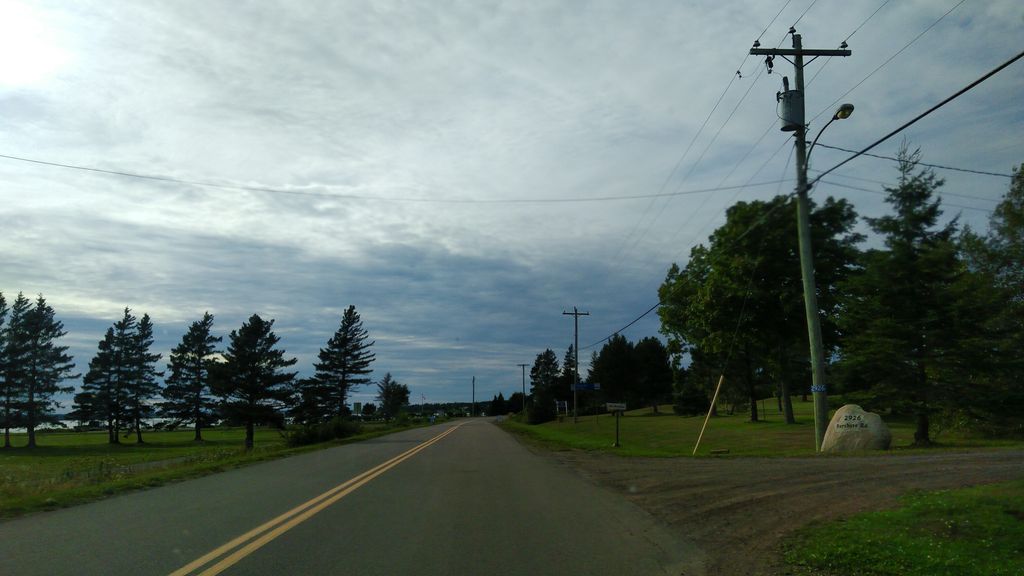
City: charlottetown